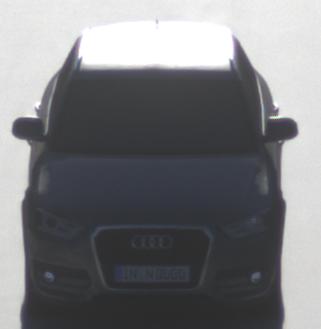
Make: Audi
Model: Q3 1.4 TFSI
Detailed model: Q3 (8U)
Model produced from: 2013/07
Model produced until: 2014/10
Doors: 5
Color: gray
Road condition: dry road
Daytime: sunrise or sunset
Contrast: medium contrast